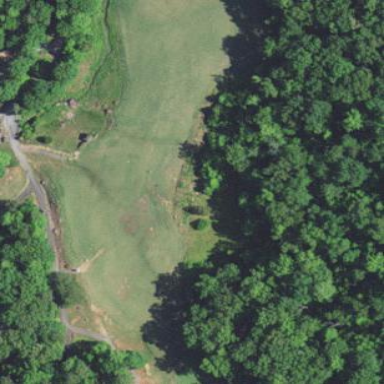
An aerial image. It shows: Rough grassy area used for golf.